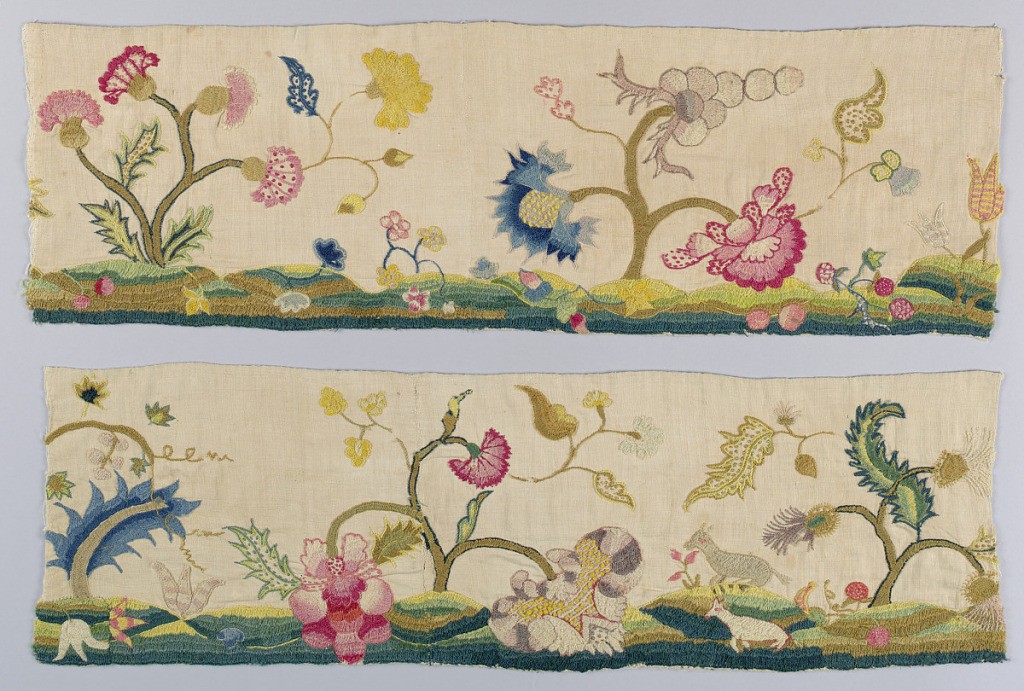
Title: Border fragment
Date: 1700–1750
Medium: crewel wool on linen Technique: stem, roman, speckling, knots, chain, surface satin, buttonhole embroidery on plain weave
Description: Linen embroidered in polychrome wool, in branch leaf and flower design. Linen warp and weft.